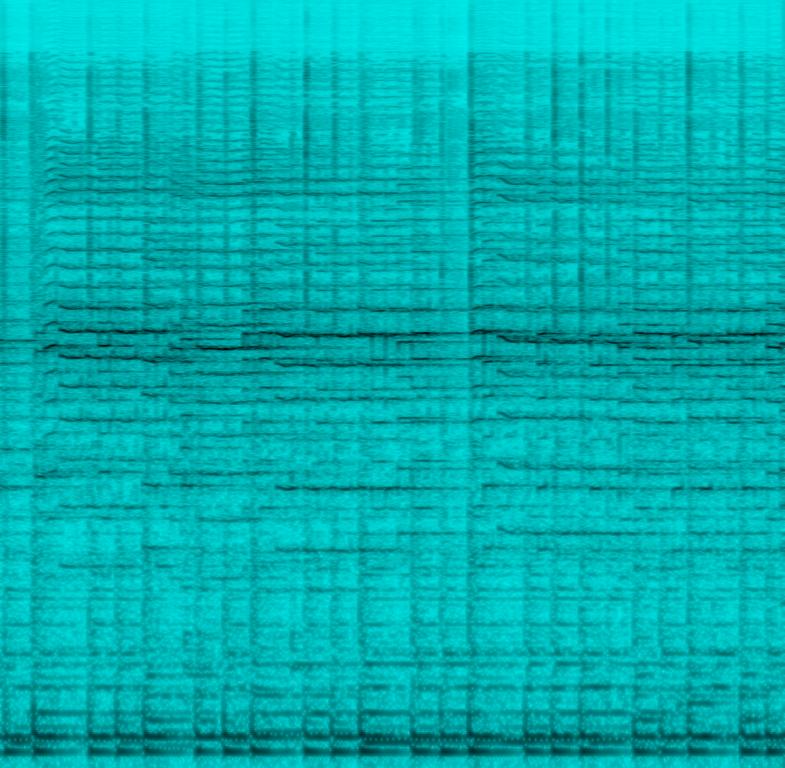
The low quality recording features a traditional song that consists of a distant woodwinds melody playing over wooden low percussion and strummed strings melody. It sounds soulful and passionate.